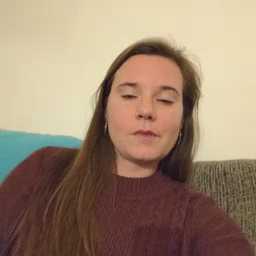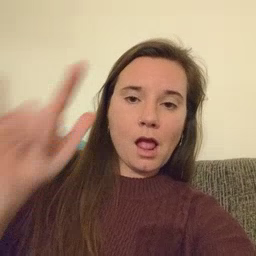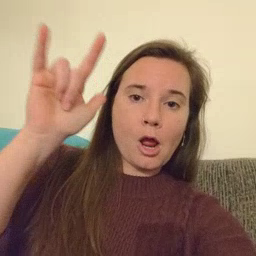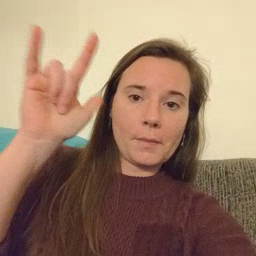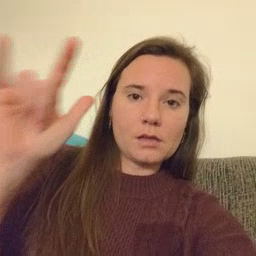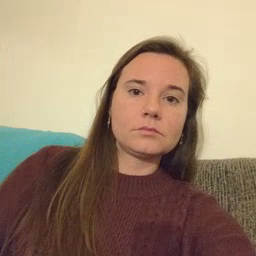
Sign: airplane